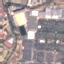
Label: Industrial